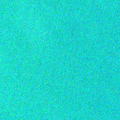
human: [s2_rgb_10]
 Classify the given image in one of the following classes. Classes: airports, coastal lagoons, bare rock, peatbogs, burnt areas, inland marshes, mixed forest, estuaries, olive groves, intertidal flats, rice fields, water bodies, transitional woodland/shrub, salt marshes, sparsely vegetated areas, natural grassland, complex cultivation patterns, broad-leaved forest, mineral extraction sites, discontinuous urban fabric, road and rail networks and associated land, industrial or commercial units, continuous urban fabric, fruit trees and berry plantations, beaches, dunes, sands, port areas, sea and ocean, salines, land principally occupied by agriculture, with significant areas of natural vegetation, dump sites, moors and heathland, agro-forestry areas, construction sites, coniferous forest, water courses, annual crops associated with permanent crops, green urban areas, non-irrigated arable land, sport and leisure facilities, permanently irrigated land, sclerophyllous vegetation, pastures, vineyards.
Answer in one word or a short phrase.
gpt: sea and ocean